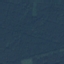
Label: Forest